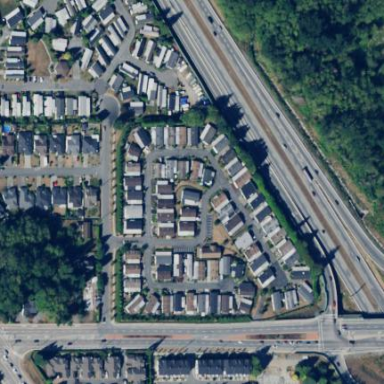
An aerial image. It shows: Residential area with mobile homes.